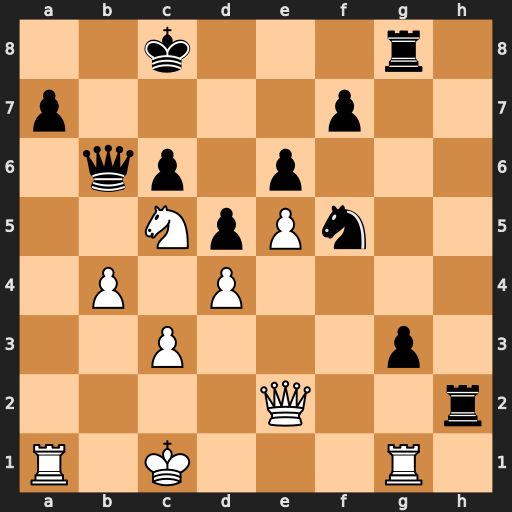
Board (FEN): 2k3r1/p4p2/1qp1p3/2NpPn2/1P1P4/2P3p1/4Q2r/R1K3R1
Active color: w
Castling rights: -
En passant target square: -
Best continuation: Qxh2 gxh2 Rxg8+ Qd8 Rxd8+ Kxd8 Kd2